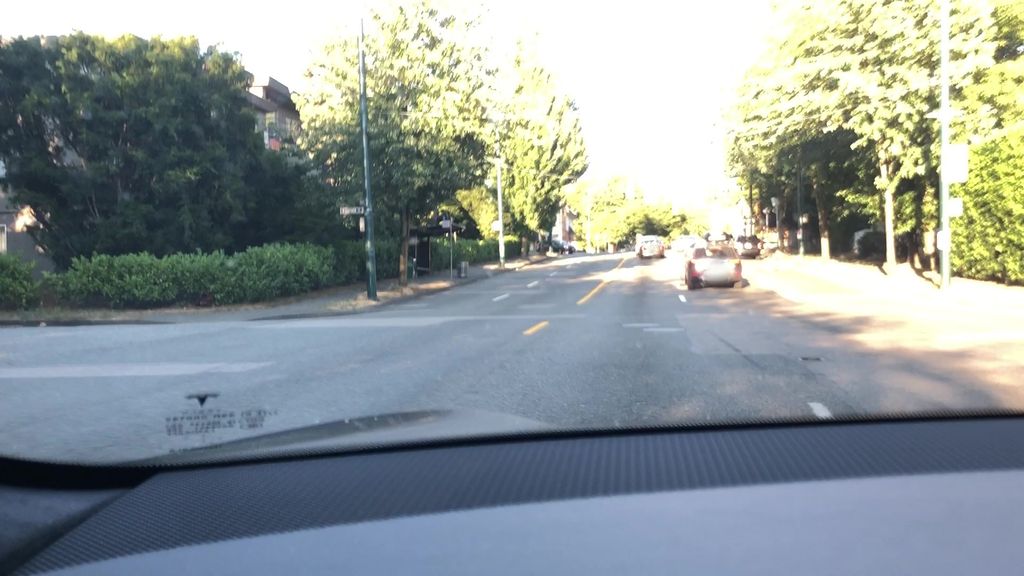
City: vancouver